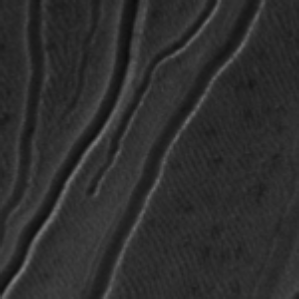
Label: frost